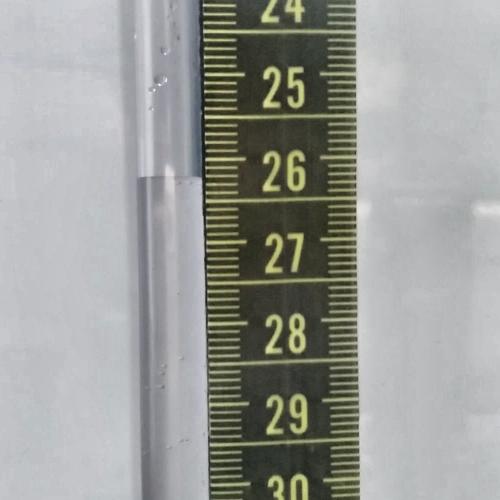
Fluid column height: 26.2 cm